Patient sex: M
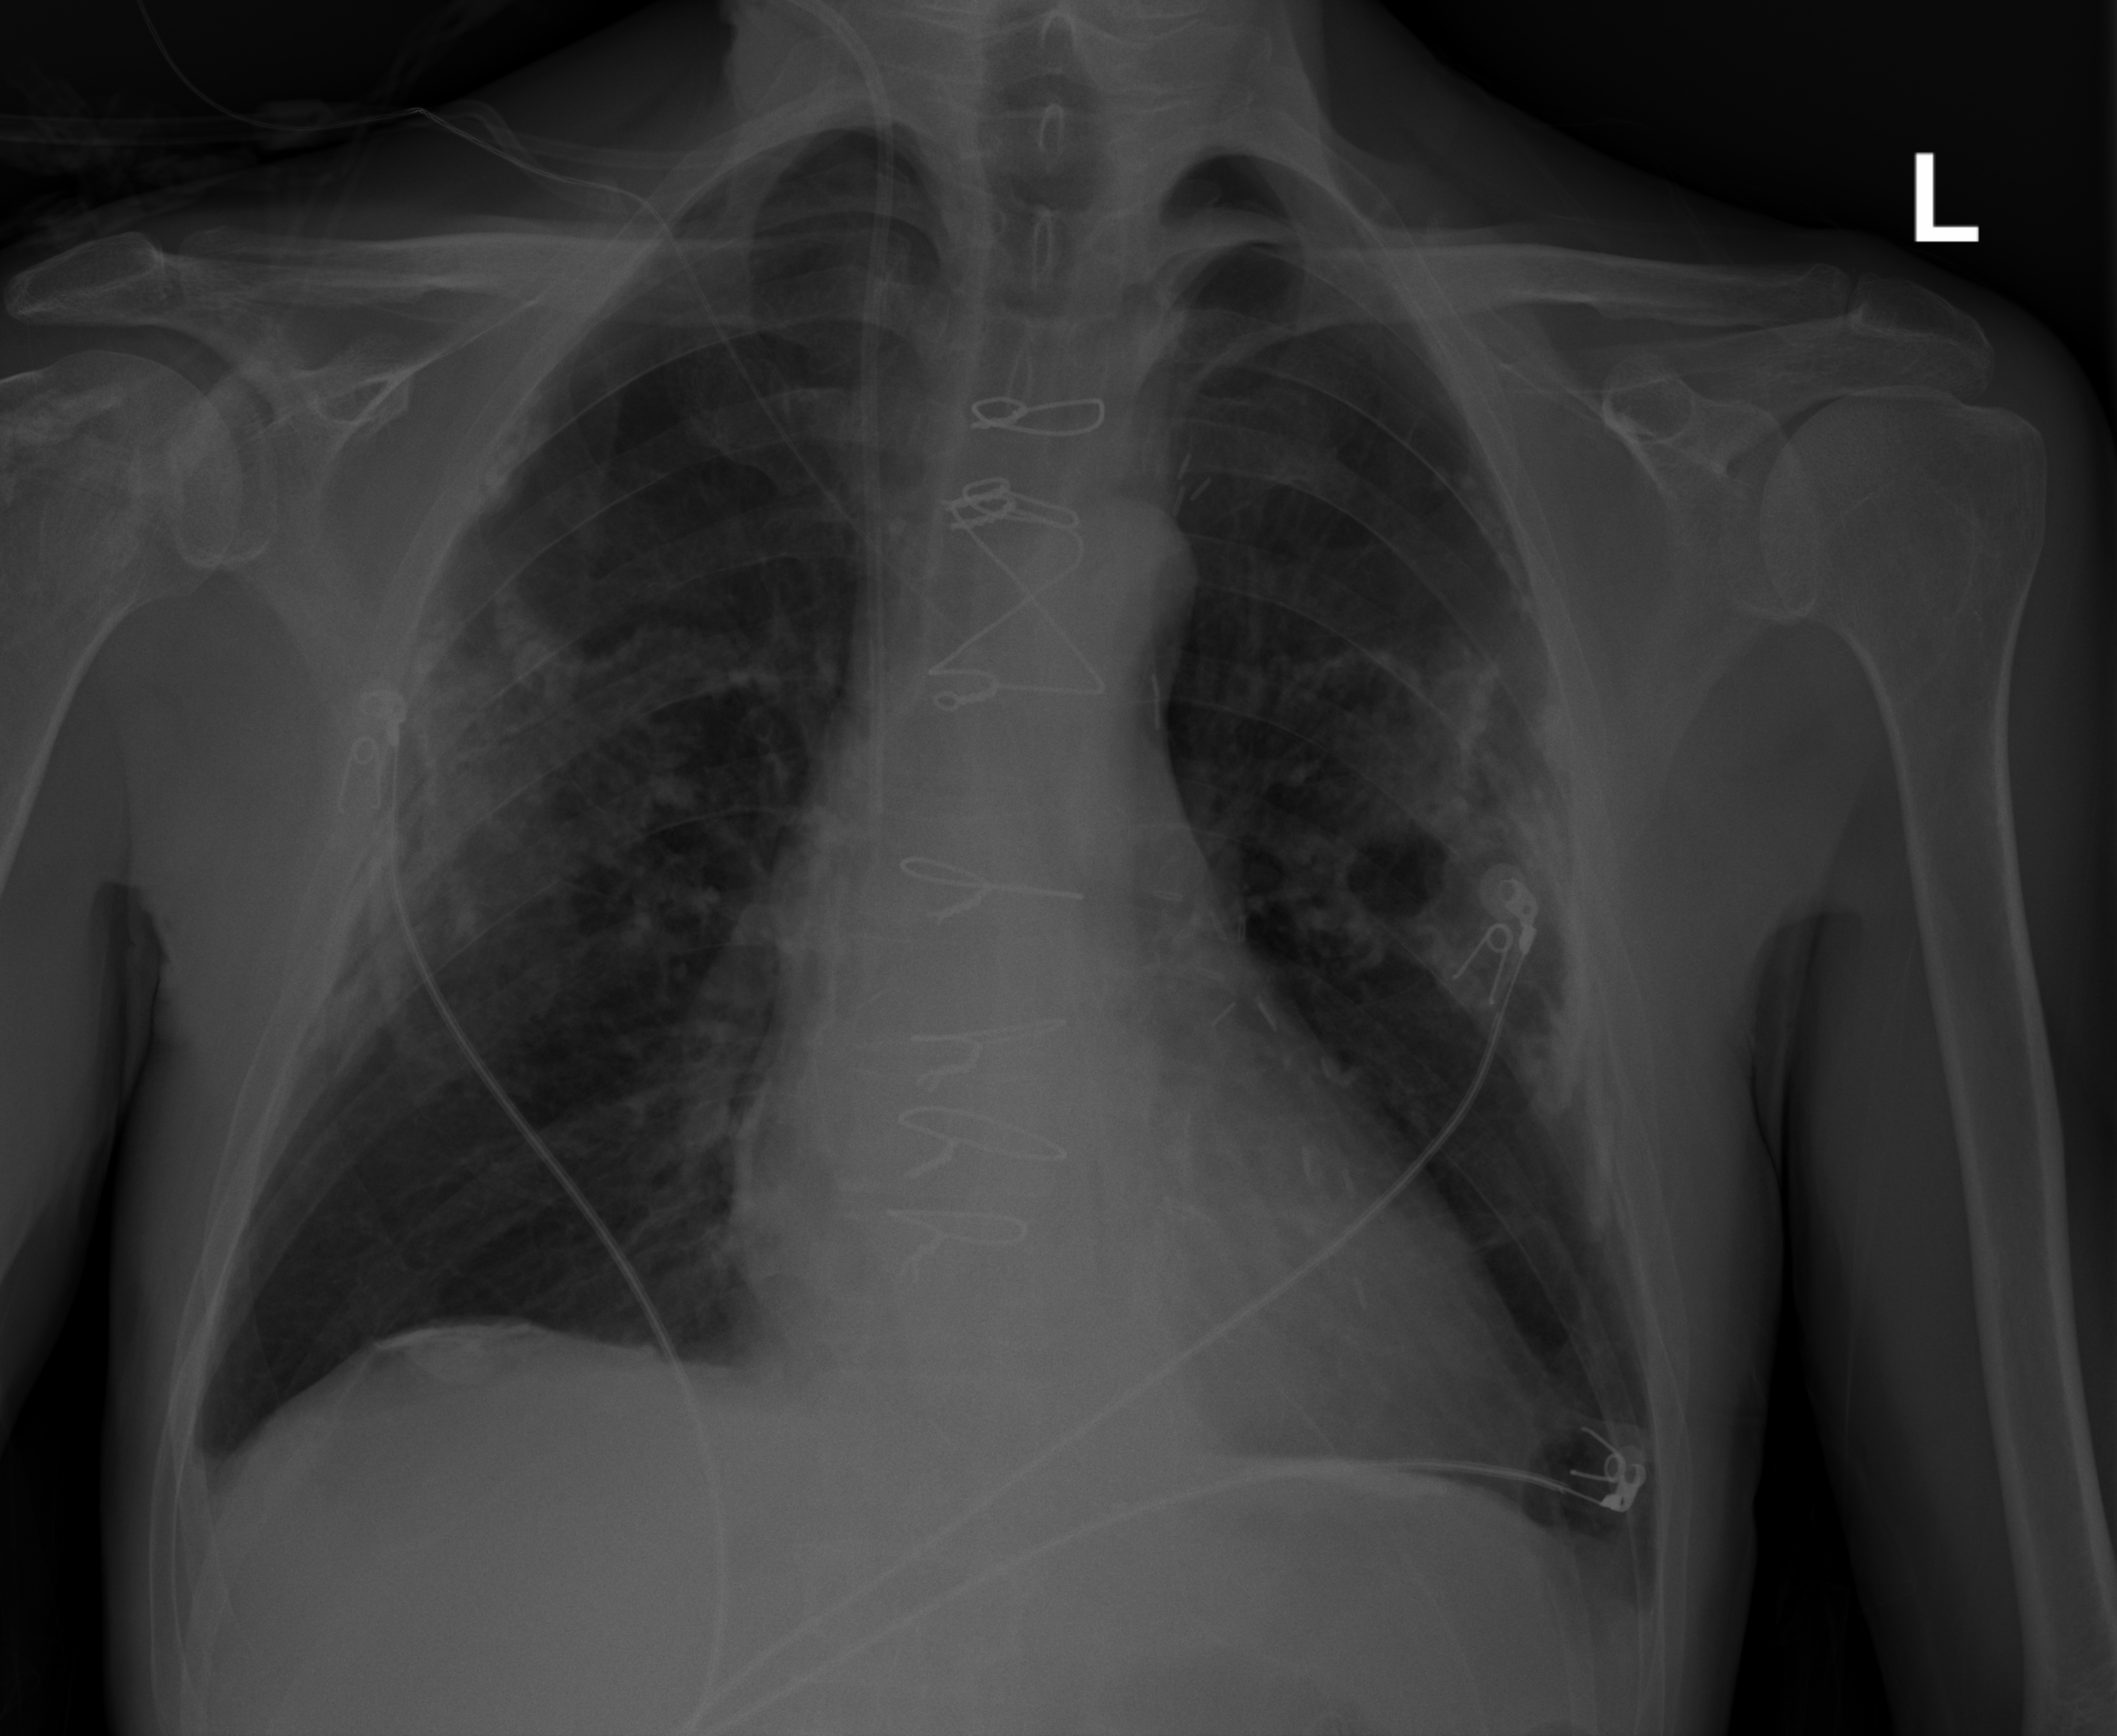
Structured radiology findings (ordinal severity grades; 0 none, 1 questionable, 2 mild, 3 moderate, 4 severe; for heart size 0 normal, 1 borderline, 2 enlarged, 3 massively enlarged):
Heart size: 1
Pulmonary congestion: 0
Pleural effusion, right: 1
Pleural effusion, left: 1
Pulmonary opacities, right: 0
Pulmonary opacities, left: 0
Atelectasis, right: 0
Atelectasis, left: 0